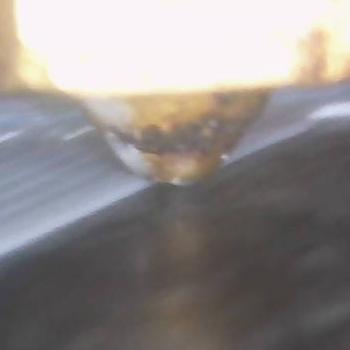
Flow rate: 56%